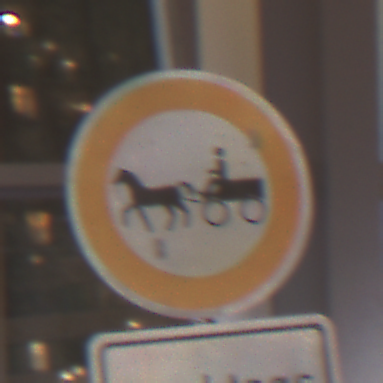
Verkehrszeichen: VerbotGespannfuhrwerke
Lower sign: ZeitangabenMitBeschraenkungAufWochentage1
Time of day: NotSpecified
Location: Indoor (Urban)
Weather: NotSpecified
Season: NotSpecified
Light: Artificial